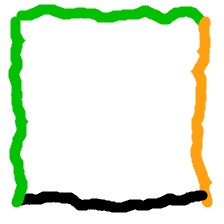
Shape: square